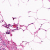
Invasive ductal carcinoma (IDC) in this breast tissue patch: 0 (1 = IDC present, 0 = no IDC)